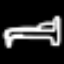
Label: bed